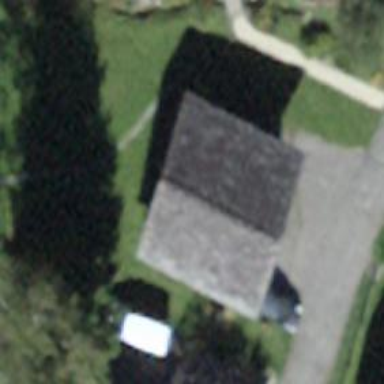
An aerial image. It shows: Shed.